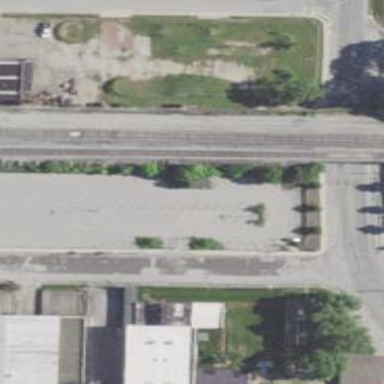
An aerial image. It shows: Railway siding for service.